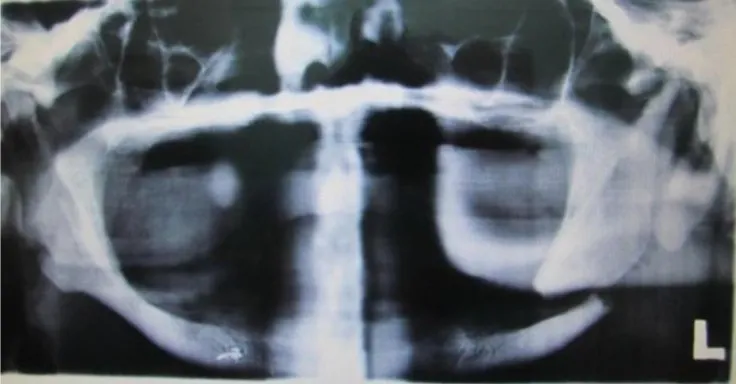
Left mandibular body fracture in atrophic edentulous mandible.
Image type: radiology (x_ray)